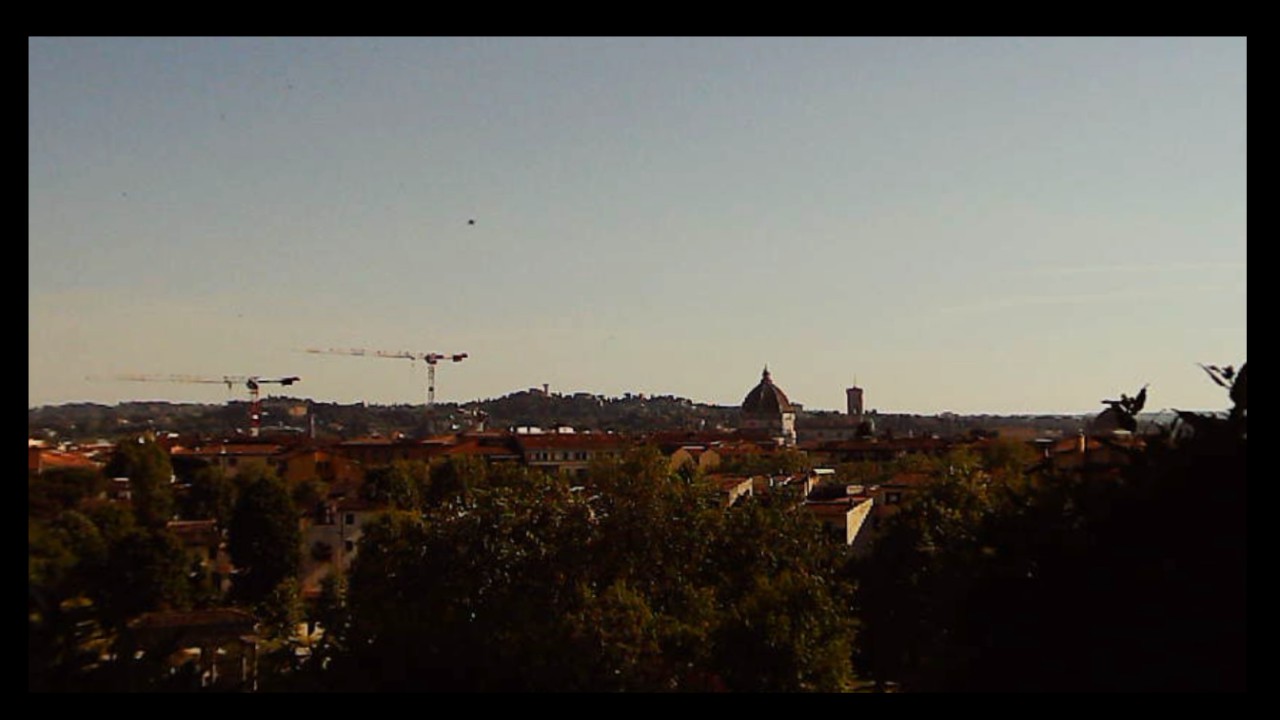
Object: Betafpv air75